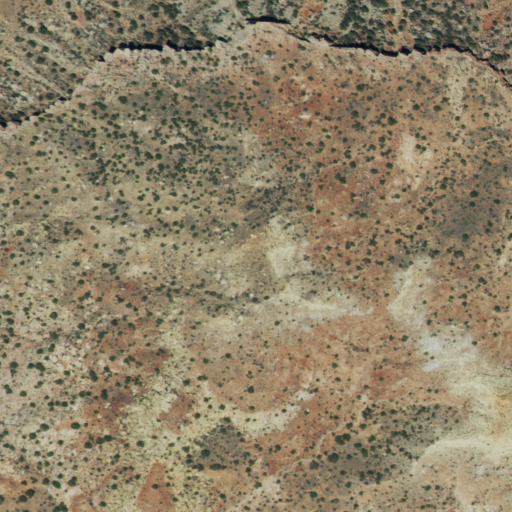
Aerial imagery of mountain in New Mexico named Bulldog Mesa containing shrub and grassland